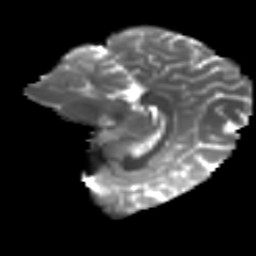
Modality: T2w
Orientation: sagittal
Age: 19
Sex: female
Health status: ill
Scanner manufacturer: ge
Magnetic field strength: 3 T
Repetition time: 6.752 s
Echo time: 0.079 s